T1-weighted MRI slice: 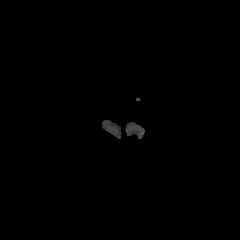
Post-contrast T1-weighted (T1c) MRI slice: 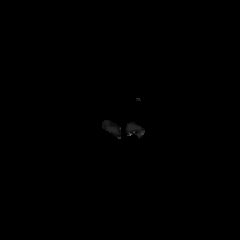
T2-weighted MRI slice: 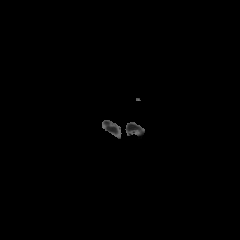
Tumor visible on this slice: no